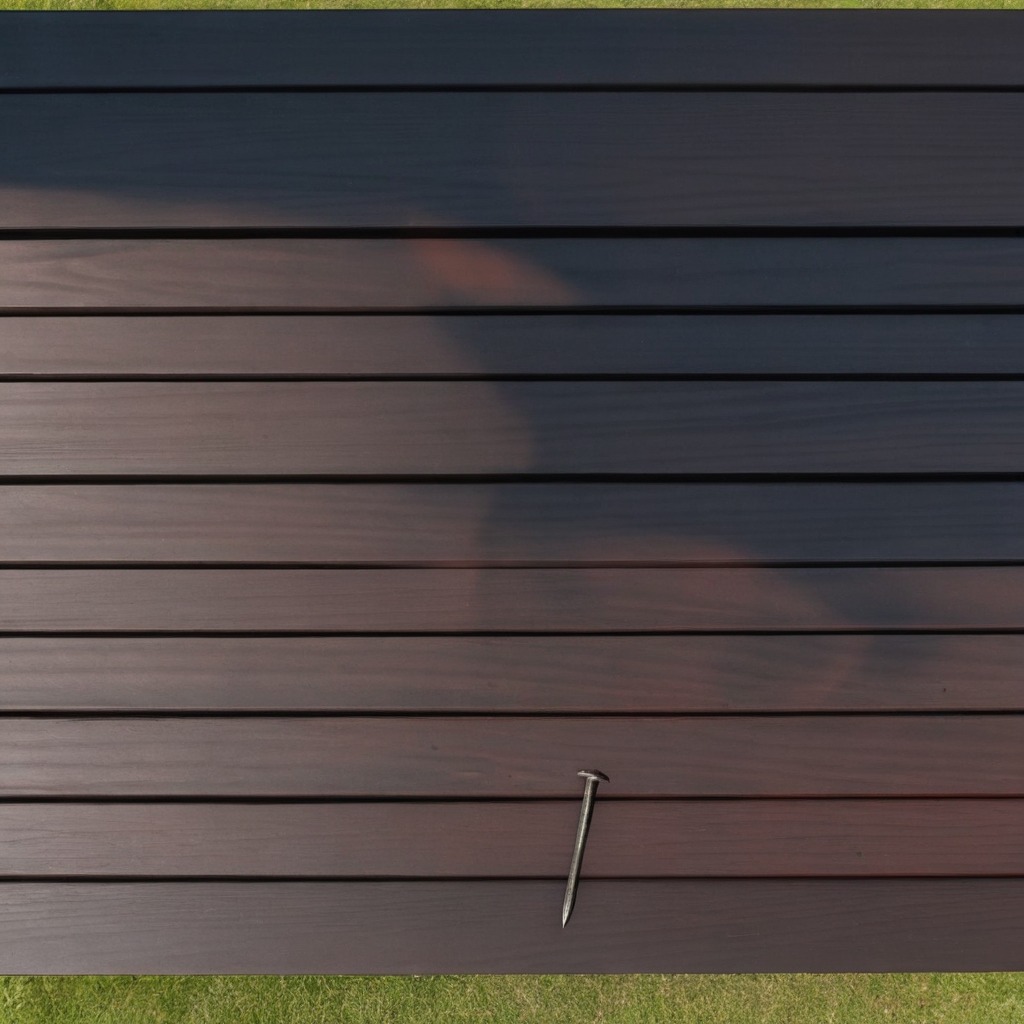
An iron nail is lying on a wooden table inside a workshop at night.